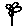
Label: flower